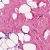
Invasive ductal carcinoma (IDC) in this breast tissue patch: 0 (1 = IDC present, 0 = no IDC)